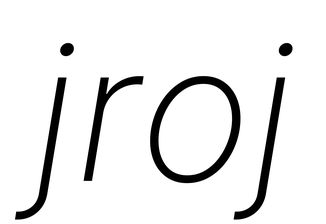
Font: Inter-Italic_ExtraLight_Italic